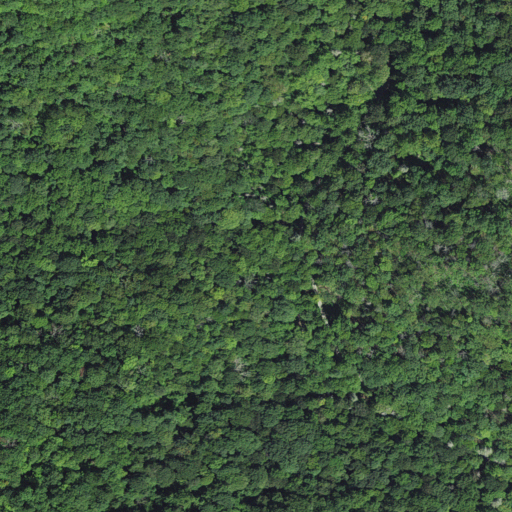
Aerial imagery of valley in North Carolina named Holden Cove containing deciduous forest, open development, and mixed forest